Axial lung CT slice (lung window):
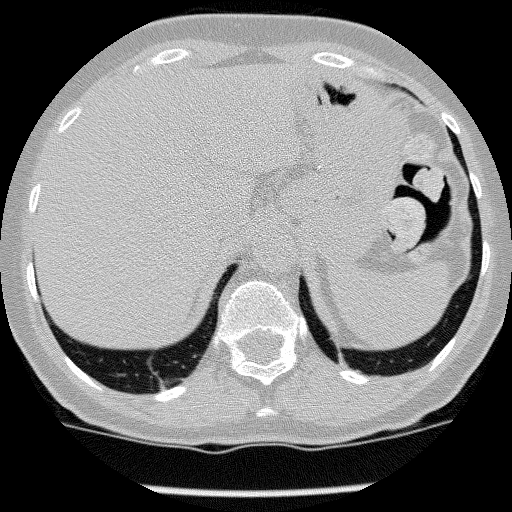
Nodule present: no